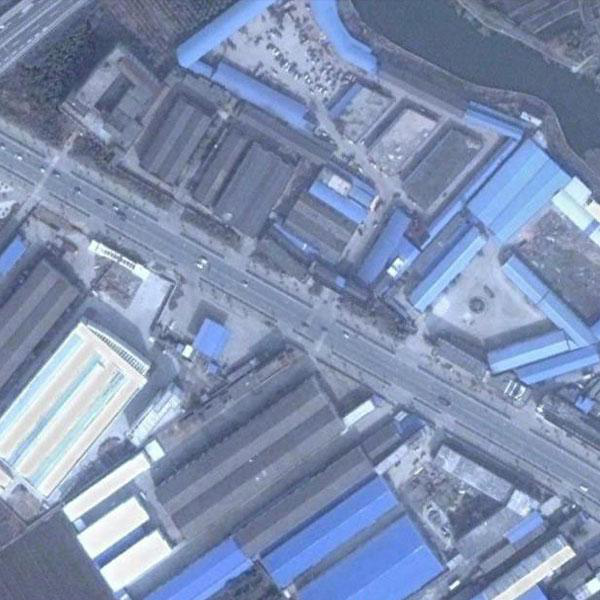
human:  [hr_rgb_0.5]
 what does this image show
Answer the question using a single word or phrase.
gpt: industrial